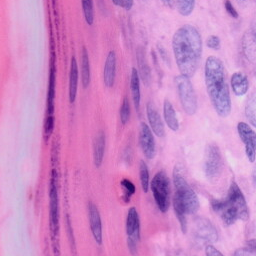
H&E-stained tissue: Skin